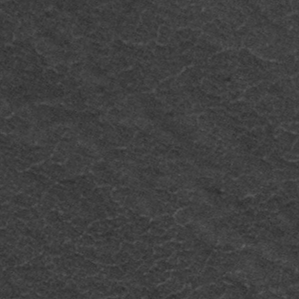
Label: frost